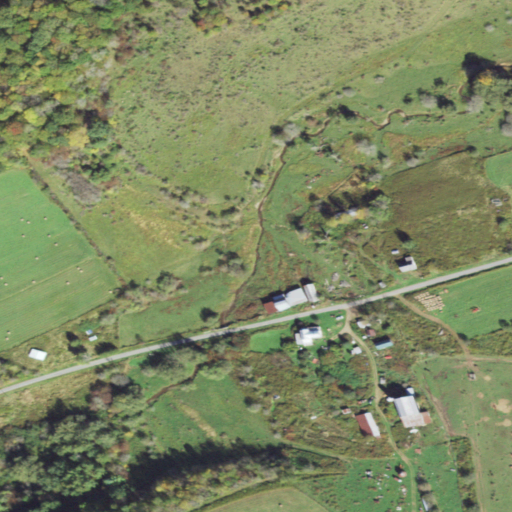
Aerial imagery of valley in Pennsylvania named Coon Hollow containing pasture, deciduous forest, open development, mixed forest, low intensity development, and medium intensity development